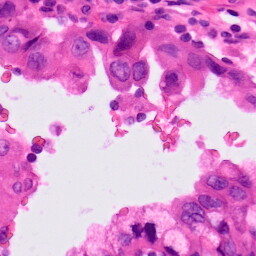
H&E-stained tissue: Lung